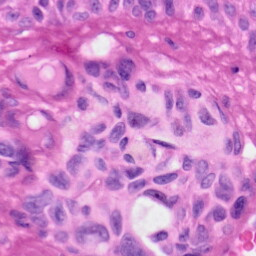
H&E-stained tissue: Skin